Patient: sex M, age 42
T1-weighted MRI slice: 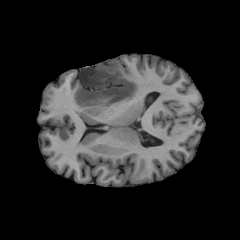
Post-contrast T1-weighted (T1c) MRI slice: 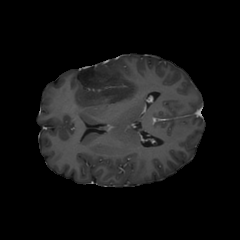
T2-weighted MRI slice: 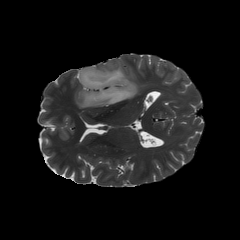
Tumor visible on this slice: yes
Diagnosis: Astrocytoma, IDH-mutant
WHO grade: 4